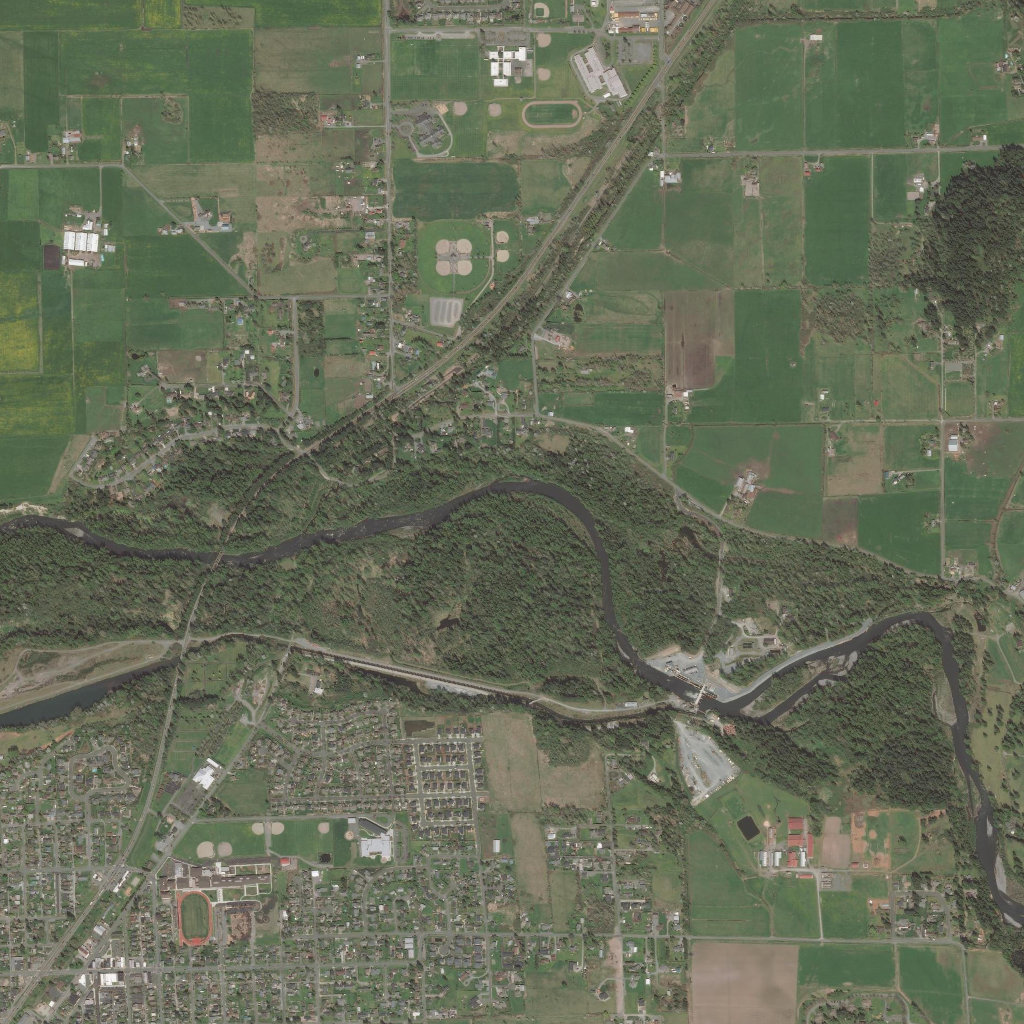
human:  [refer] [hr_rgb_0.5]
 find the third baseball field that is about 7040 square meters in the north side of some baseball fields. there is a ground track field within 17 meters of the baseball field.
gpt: <box>[[52, 6, 55, 9, 0]]</box>